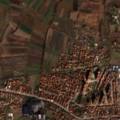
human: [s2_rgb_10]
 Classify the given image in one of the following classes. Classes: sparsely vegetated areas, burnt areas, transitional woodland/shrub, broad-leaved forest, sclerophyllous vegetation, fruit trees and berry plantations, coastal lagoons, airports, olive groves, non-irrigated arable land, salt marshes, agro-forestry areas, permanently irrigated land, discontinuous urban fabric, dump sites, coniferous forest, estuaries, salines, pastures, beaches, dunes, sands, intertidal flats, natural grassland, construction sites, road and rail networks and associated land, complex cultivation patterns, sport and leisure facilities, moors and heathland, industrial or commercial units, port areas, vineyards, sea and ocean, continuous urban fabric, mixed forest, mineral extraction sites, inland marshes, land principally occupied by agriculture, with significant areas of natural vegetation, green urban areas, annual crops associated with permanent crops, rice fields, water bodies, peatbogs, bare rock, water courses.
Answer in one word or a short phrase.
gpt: discontinuous urban fabric, industrial or commercial units, non-irrigated arable land, complex cultivation patterns